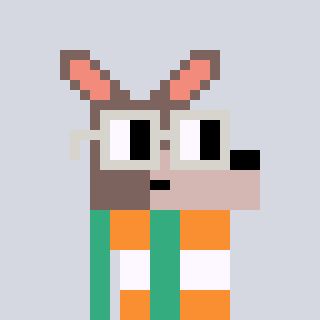
a pixel art character with square light gray glasses, a kangaroo-shaped head and a teal-colored body on a cool background